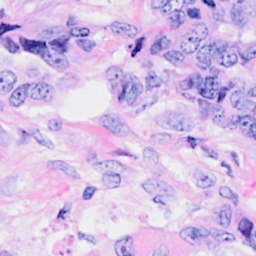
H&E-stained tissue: Breast